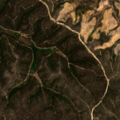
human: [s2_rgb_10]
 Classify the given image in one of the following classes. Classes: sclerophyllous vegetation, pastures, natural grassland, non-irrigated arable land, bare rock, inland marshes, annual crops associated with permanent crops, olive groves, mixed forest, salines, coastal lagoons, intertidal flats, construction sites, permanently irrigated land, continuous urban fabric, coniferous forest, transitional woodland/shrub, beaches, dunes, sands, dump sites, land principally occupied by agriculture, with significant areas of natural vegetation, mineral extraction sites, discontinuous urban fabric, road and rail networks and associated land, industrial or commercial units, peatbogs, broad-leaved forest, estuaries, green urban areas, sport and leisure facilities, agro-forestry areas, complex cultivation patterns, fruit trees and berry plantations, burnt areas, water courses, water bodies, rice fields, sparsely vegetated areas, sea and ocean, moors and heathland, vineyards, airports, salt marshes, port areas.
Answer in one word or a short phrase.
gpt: broad-leaved forest, transitional woodland/shrub